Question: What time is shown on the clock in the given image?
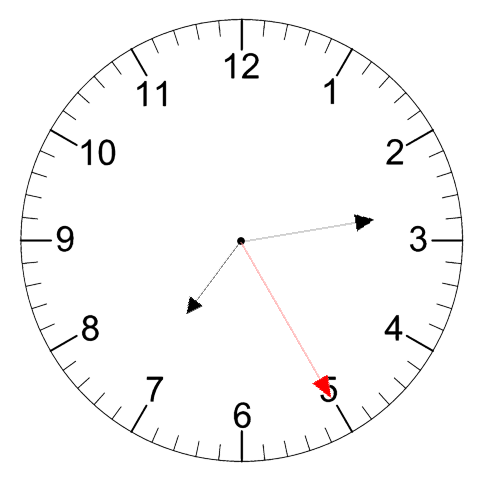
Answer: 07:13:25